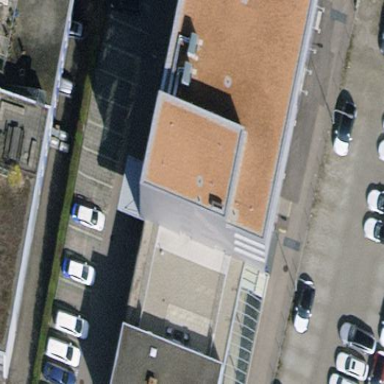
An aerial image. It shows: Industrial building.